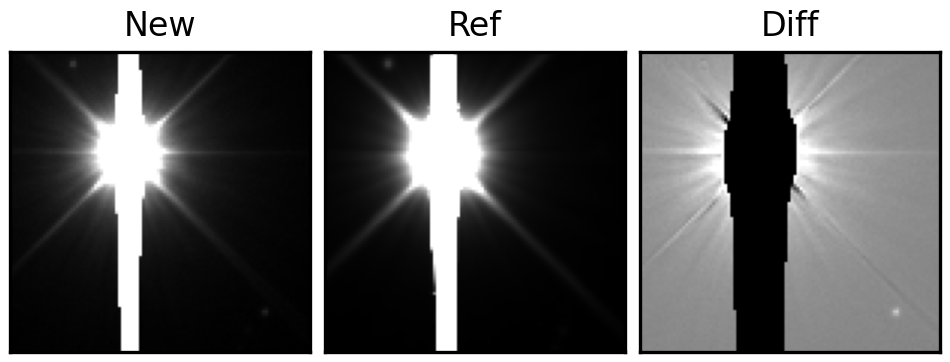
Label: bogus